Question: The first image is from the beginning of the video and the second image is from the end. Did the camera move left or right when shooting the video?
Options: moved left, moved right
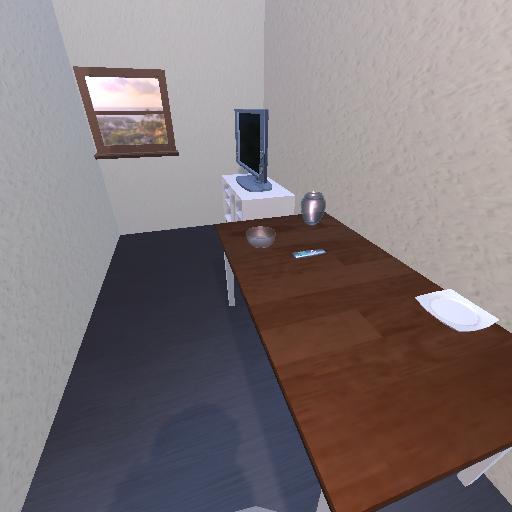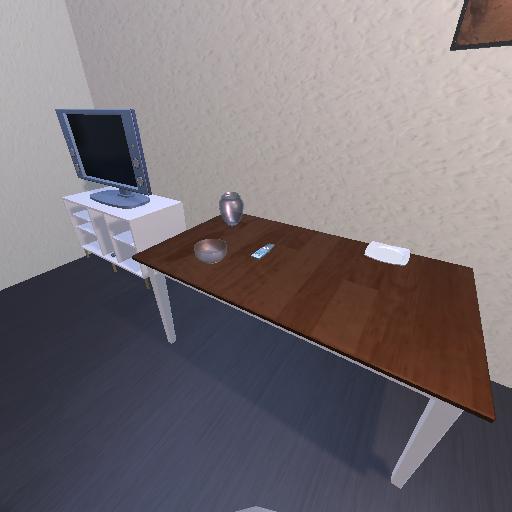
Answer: moved left